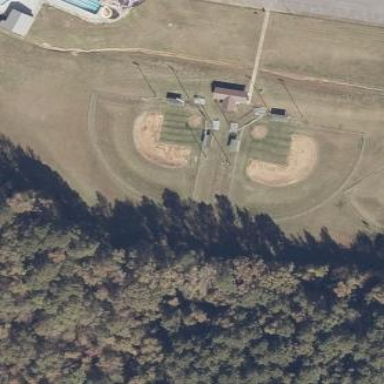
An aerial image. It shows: Baseball pitch for leisure land.